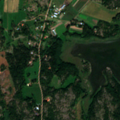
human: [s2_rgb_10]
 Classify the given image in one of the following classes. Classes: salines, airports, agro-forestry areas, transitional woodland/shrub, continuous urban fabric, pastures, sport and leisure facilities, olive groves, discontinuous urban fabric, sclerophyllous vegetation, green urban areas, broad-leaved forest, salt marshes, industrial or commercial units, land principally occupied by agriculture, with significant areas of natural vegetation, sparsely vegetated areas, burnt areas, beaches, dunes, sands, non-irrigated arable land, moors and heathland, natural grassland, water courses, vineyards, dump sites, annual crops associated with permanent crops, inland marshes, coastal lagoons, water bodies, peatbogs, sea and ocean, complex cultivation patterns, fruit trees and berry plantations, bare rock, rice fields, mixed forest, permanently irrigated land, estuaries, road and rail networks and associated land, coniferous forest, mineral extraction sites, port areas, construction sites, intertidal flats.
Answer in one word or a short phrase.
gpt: land principally occupied by agriculture, with significant areas of natural vegetation, mixed forest, sea and ocean